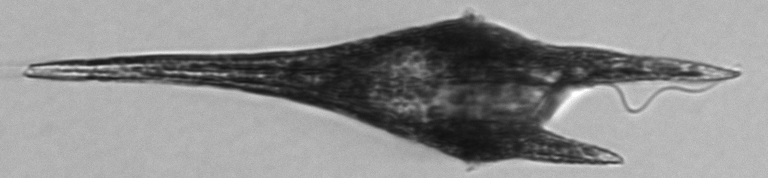
Label: Tripos_furca